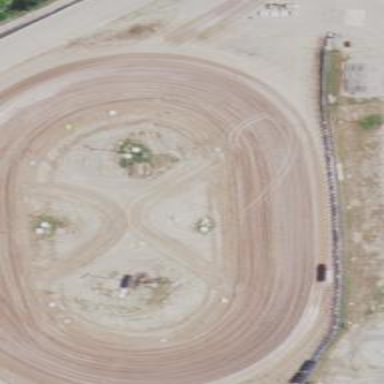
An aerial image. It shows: Motor sport raceway with paved surface.